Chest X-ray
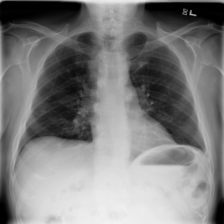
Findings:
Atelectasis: negative
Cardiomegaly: negative
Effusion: negative
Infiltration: negative
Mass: negative
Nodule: negative
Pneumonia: negative
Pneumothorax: negative
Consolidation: negative
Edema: negative
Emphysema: negative
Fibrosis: negative
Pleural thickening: negative
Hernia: negative